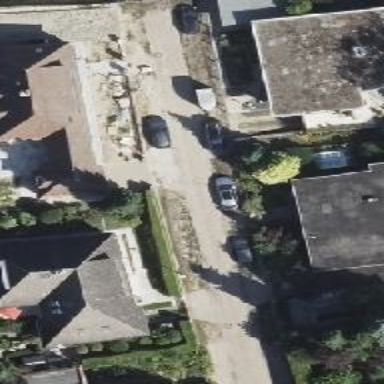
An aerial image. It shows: Residential road with sidewalks on both sides.